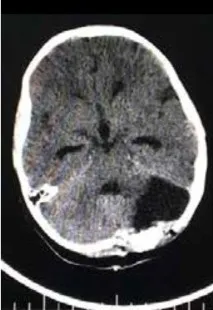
Brain CT scan after hemispherectomy of the left hemisphere of the cerebellum and extracting the drain.
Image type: radiology (ct)